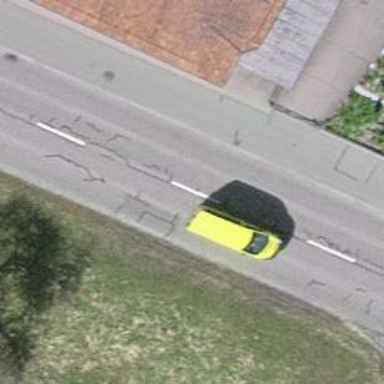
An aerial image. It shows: Public transport stop position.